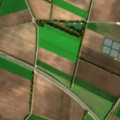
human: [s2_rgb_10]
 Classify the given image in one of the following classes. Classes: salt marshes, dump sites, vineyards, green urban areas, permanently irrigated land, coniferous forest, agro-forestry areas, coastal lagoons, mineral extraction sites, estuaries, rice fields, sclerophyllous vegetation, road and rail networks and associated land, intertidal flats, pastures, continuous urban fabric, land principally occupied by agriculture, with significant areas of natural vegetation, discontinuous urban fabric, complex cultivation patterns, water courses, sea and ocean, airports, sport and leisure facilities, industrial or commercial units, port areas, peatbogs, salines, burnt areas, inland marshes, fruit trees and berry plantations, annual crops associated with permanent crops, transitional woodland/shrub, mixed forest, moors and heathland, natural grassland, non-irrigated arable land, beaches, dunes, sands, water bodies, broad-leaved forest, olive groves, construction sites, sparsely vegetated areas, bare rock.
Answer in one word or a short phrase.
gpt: non-irrigated arable land